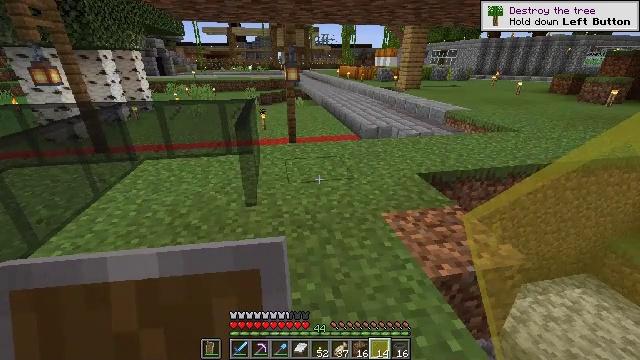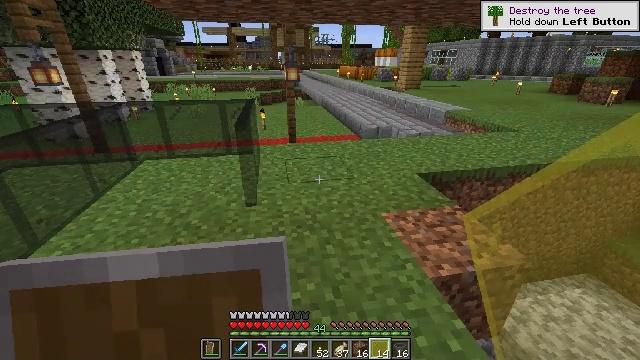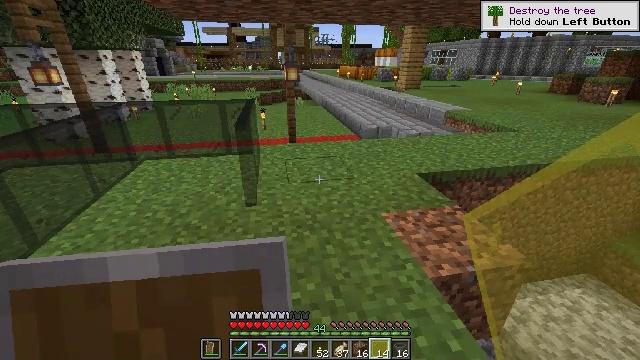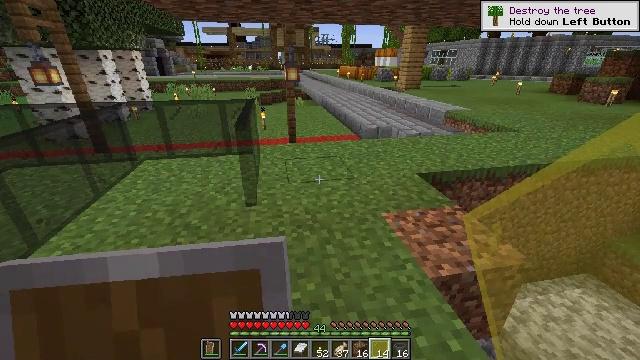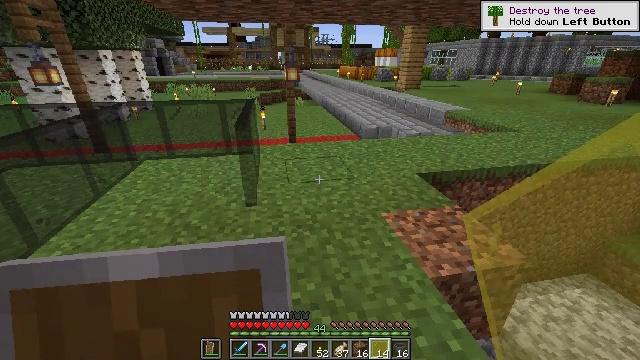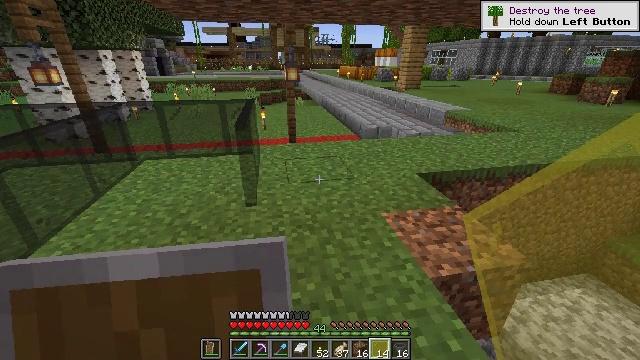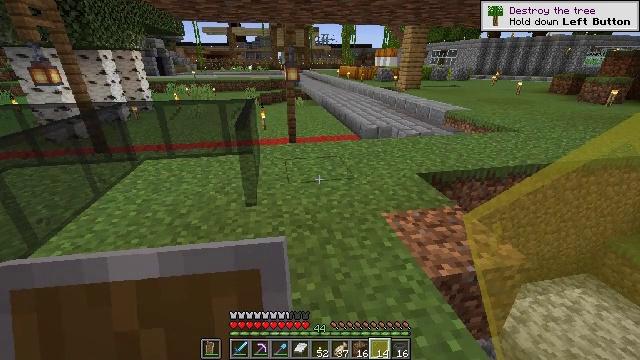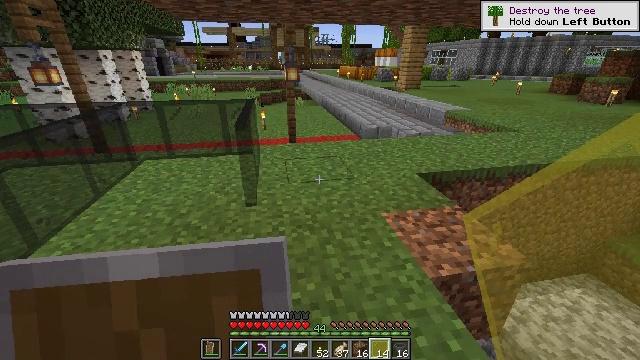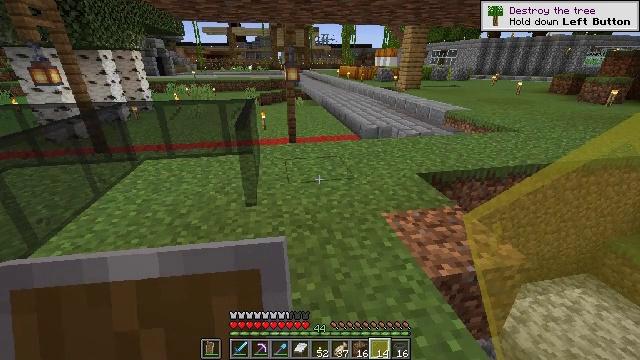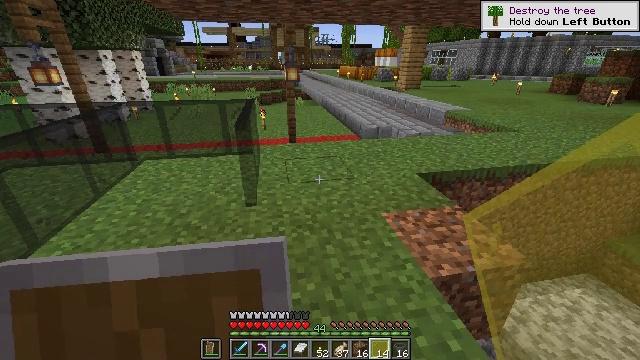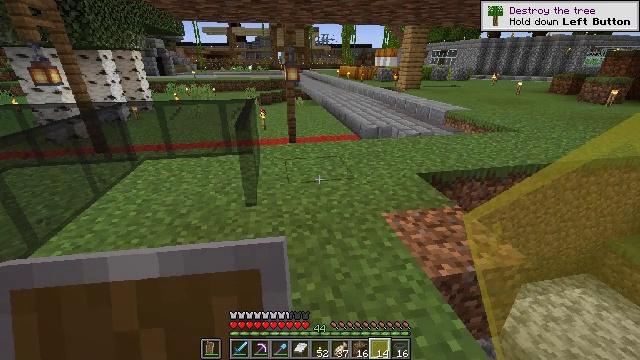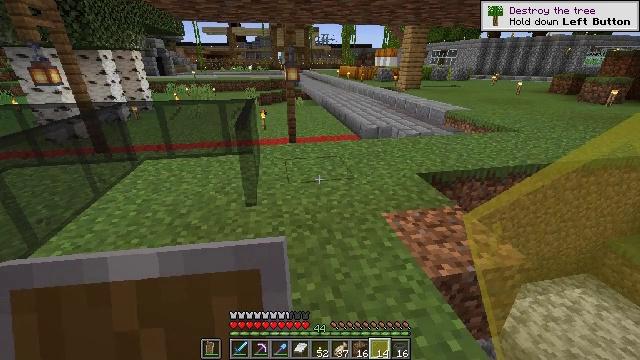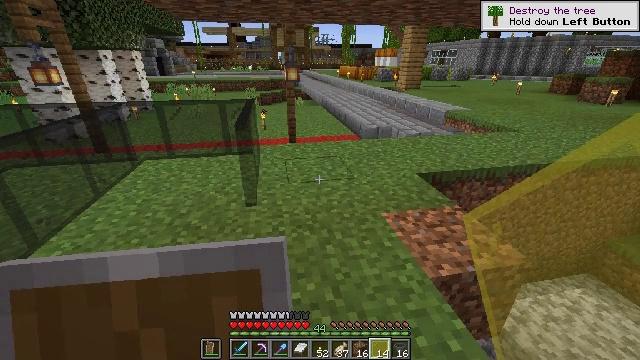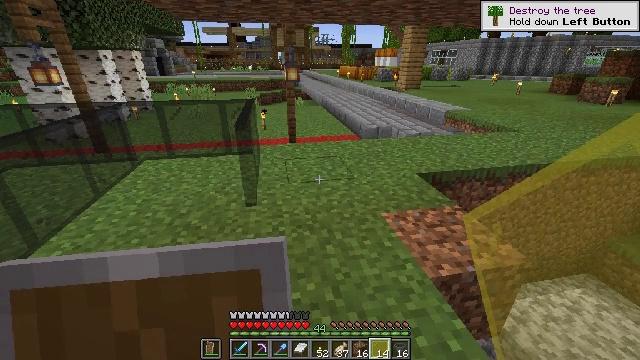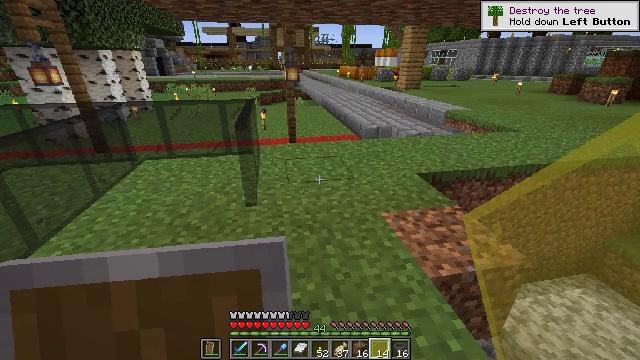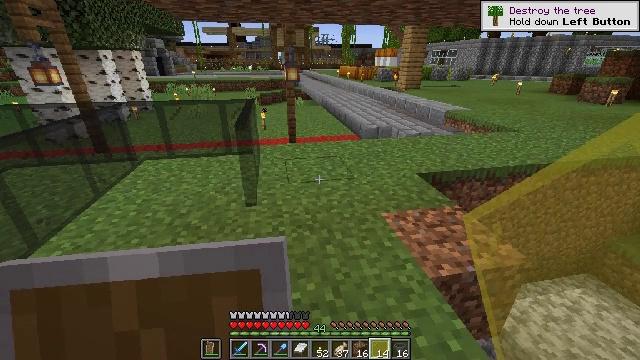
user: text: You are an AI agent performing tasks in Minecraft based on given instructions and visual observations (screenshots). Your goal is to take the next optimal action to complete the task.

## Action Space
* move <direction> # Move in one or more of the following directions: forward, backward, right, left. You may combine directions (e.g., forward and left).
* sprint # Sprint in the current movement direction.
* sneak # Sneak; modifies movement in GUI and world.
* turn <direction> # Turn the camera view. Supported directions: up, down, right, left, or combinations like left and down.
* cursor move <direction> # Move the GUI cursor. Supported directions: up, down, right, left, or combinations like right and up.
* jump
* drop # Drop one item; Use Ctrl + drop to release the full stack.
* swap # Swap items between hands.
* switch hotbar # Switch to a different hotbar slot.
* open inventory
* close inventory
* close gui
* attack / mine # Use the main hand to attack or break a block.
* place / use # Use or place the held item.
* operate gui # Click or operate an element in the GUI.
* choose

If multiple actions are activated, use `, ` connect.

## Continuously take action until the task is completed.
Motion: motion action
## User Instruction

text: Gather blue stained glass pane from a structure.
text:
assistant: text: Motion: no_op
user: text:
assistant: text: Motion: no_op
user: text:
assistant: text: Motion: no_op
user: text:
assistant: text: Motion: no_op
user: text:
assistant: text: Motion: no_op
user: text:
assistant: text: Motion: no_op
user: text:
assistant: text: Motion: no_op
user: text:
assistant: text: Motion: no_op
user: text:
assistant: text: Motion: no_op
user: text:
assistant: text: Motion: no_op
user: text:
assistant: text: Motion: no_op
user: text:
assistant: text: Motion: no_op
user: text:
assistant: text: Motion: no_op
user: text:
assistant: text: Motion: no_op
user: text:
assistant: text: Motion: no_op
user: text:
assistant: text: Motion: no_op
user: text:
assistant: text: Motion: no_op
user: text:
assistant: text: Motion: no_op
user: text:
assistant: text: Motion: no_op
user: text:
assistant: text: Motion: no_op
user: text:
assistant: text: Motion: no_op
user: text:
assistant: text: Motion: no_op
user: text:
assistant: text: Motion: no_op
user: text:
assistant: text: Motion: no_op
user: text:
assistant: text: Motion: no_op
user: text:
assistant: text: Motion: no_op
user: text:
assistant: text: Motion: no_op
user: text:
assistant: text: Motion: no_op
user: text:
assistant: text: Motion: no_op
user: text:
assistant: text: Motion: no_op